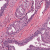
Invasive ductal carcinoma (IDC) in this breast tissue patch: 0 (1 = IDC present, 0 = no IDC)